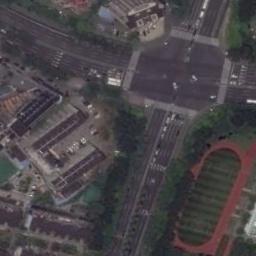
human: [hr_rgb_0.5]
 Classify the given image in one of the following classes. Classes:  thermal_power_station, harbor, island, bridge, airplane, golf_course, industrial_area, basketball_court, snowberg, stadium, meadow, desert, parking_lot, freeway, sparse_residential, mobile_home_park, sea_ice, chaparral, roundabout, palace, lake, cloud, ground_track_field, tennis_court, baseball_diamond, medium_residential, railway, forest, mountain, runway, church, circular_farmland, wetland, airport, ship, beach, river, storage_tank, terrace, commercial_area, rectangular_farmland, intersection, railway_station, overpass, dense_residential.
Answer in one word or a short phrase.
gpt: intersection